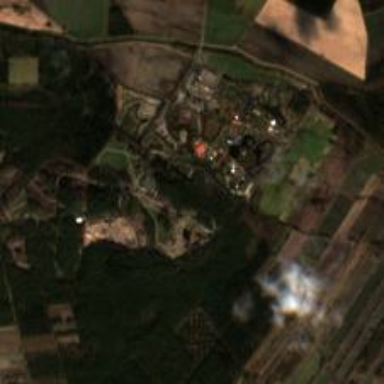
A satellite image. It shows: Safari park within zoo.